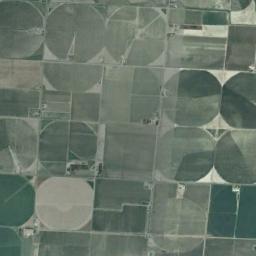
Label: circular_farmland